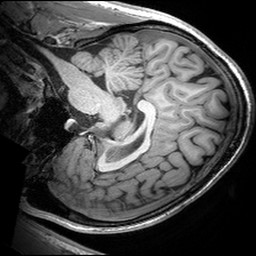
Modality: T1w
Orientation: sagittal
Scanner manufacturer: siemens
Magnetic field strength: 3 T
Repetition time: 2.53 s
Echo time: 0.00299 s